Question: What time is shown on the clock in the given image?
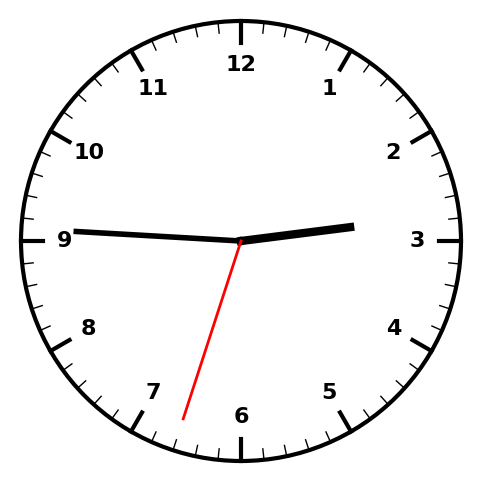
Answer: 02:45:33